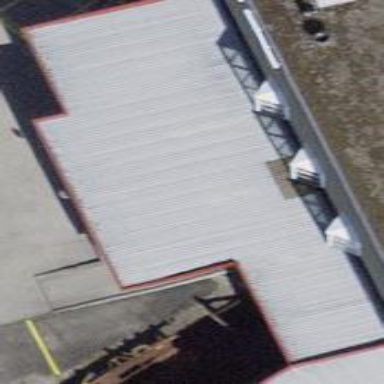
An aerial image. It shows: View of roof of building.